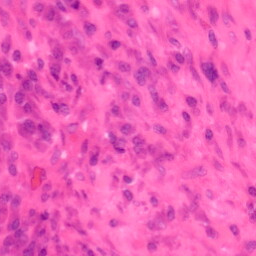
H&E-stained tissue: Colon